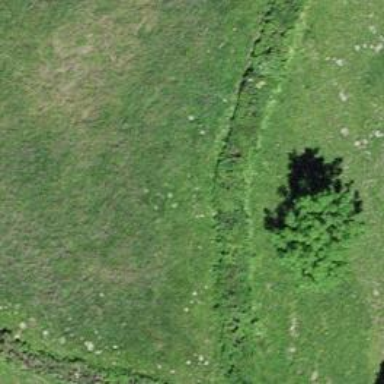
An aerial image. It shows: Hedge barrier.